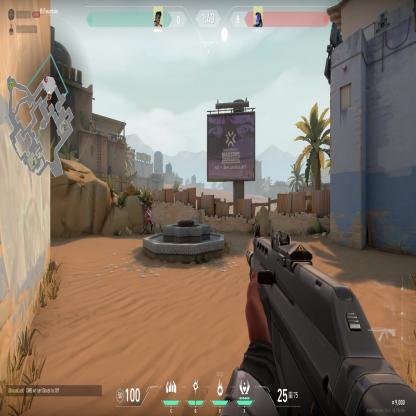
Label: enemy